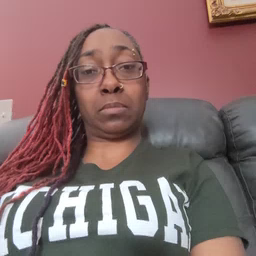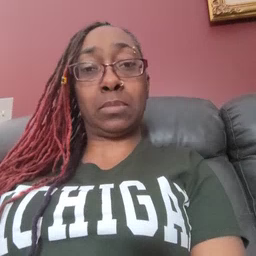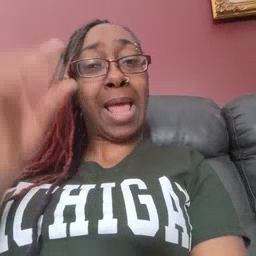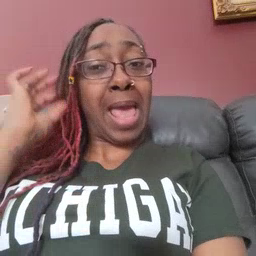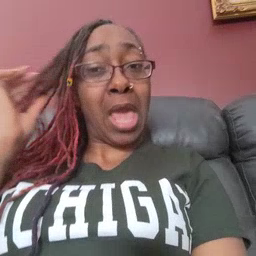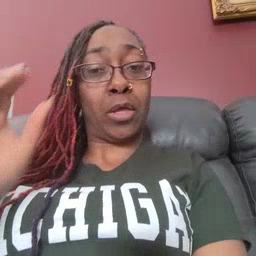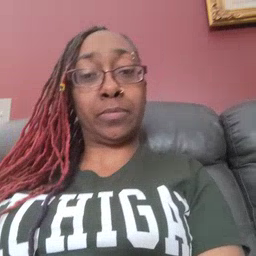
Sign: hair